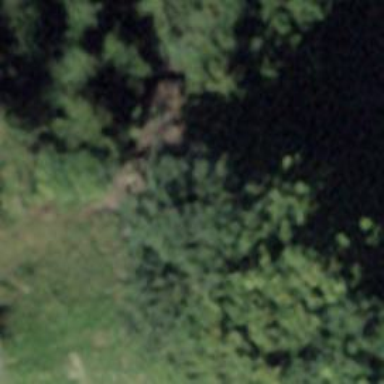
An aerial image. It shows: Bench.